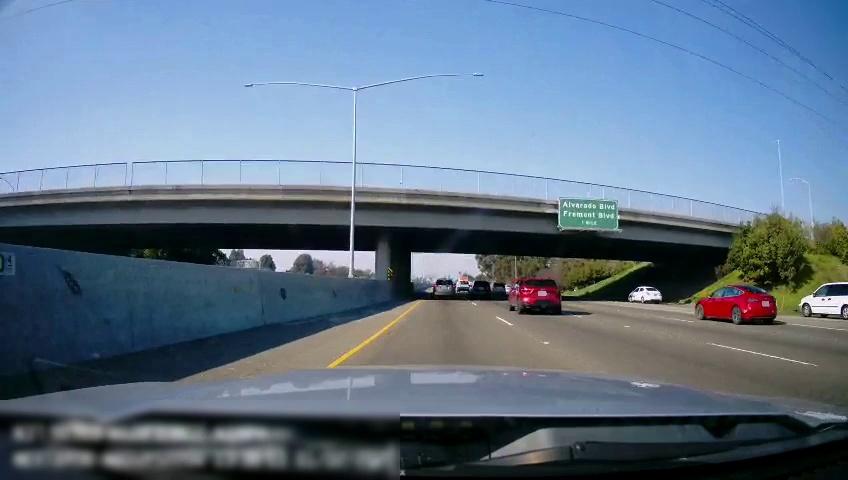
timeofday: Day
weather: Sunny
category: Drivable Space
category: Vehicles | SUV
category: Vehicles | SUV
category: Vehicles | SUV
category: Vehicles | Truck
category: Vehicles | Car
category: Vehicles | Van
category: Vehicles | Car
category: Vehicles | Car
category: Lanes | Current Lane
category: Lanes | Current Lane
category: Lanes | Alternate Lane
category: Lanes | Alternate Lane
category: Lanes | Alternate Lane
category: Traffic | Signs
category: Traffic | Signs
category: Traffic | Signs